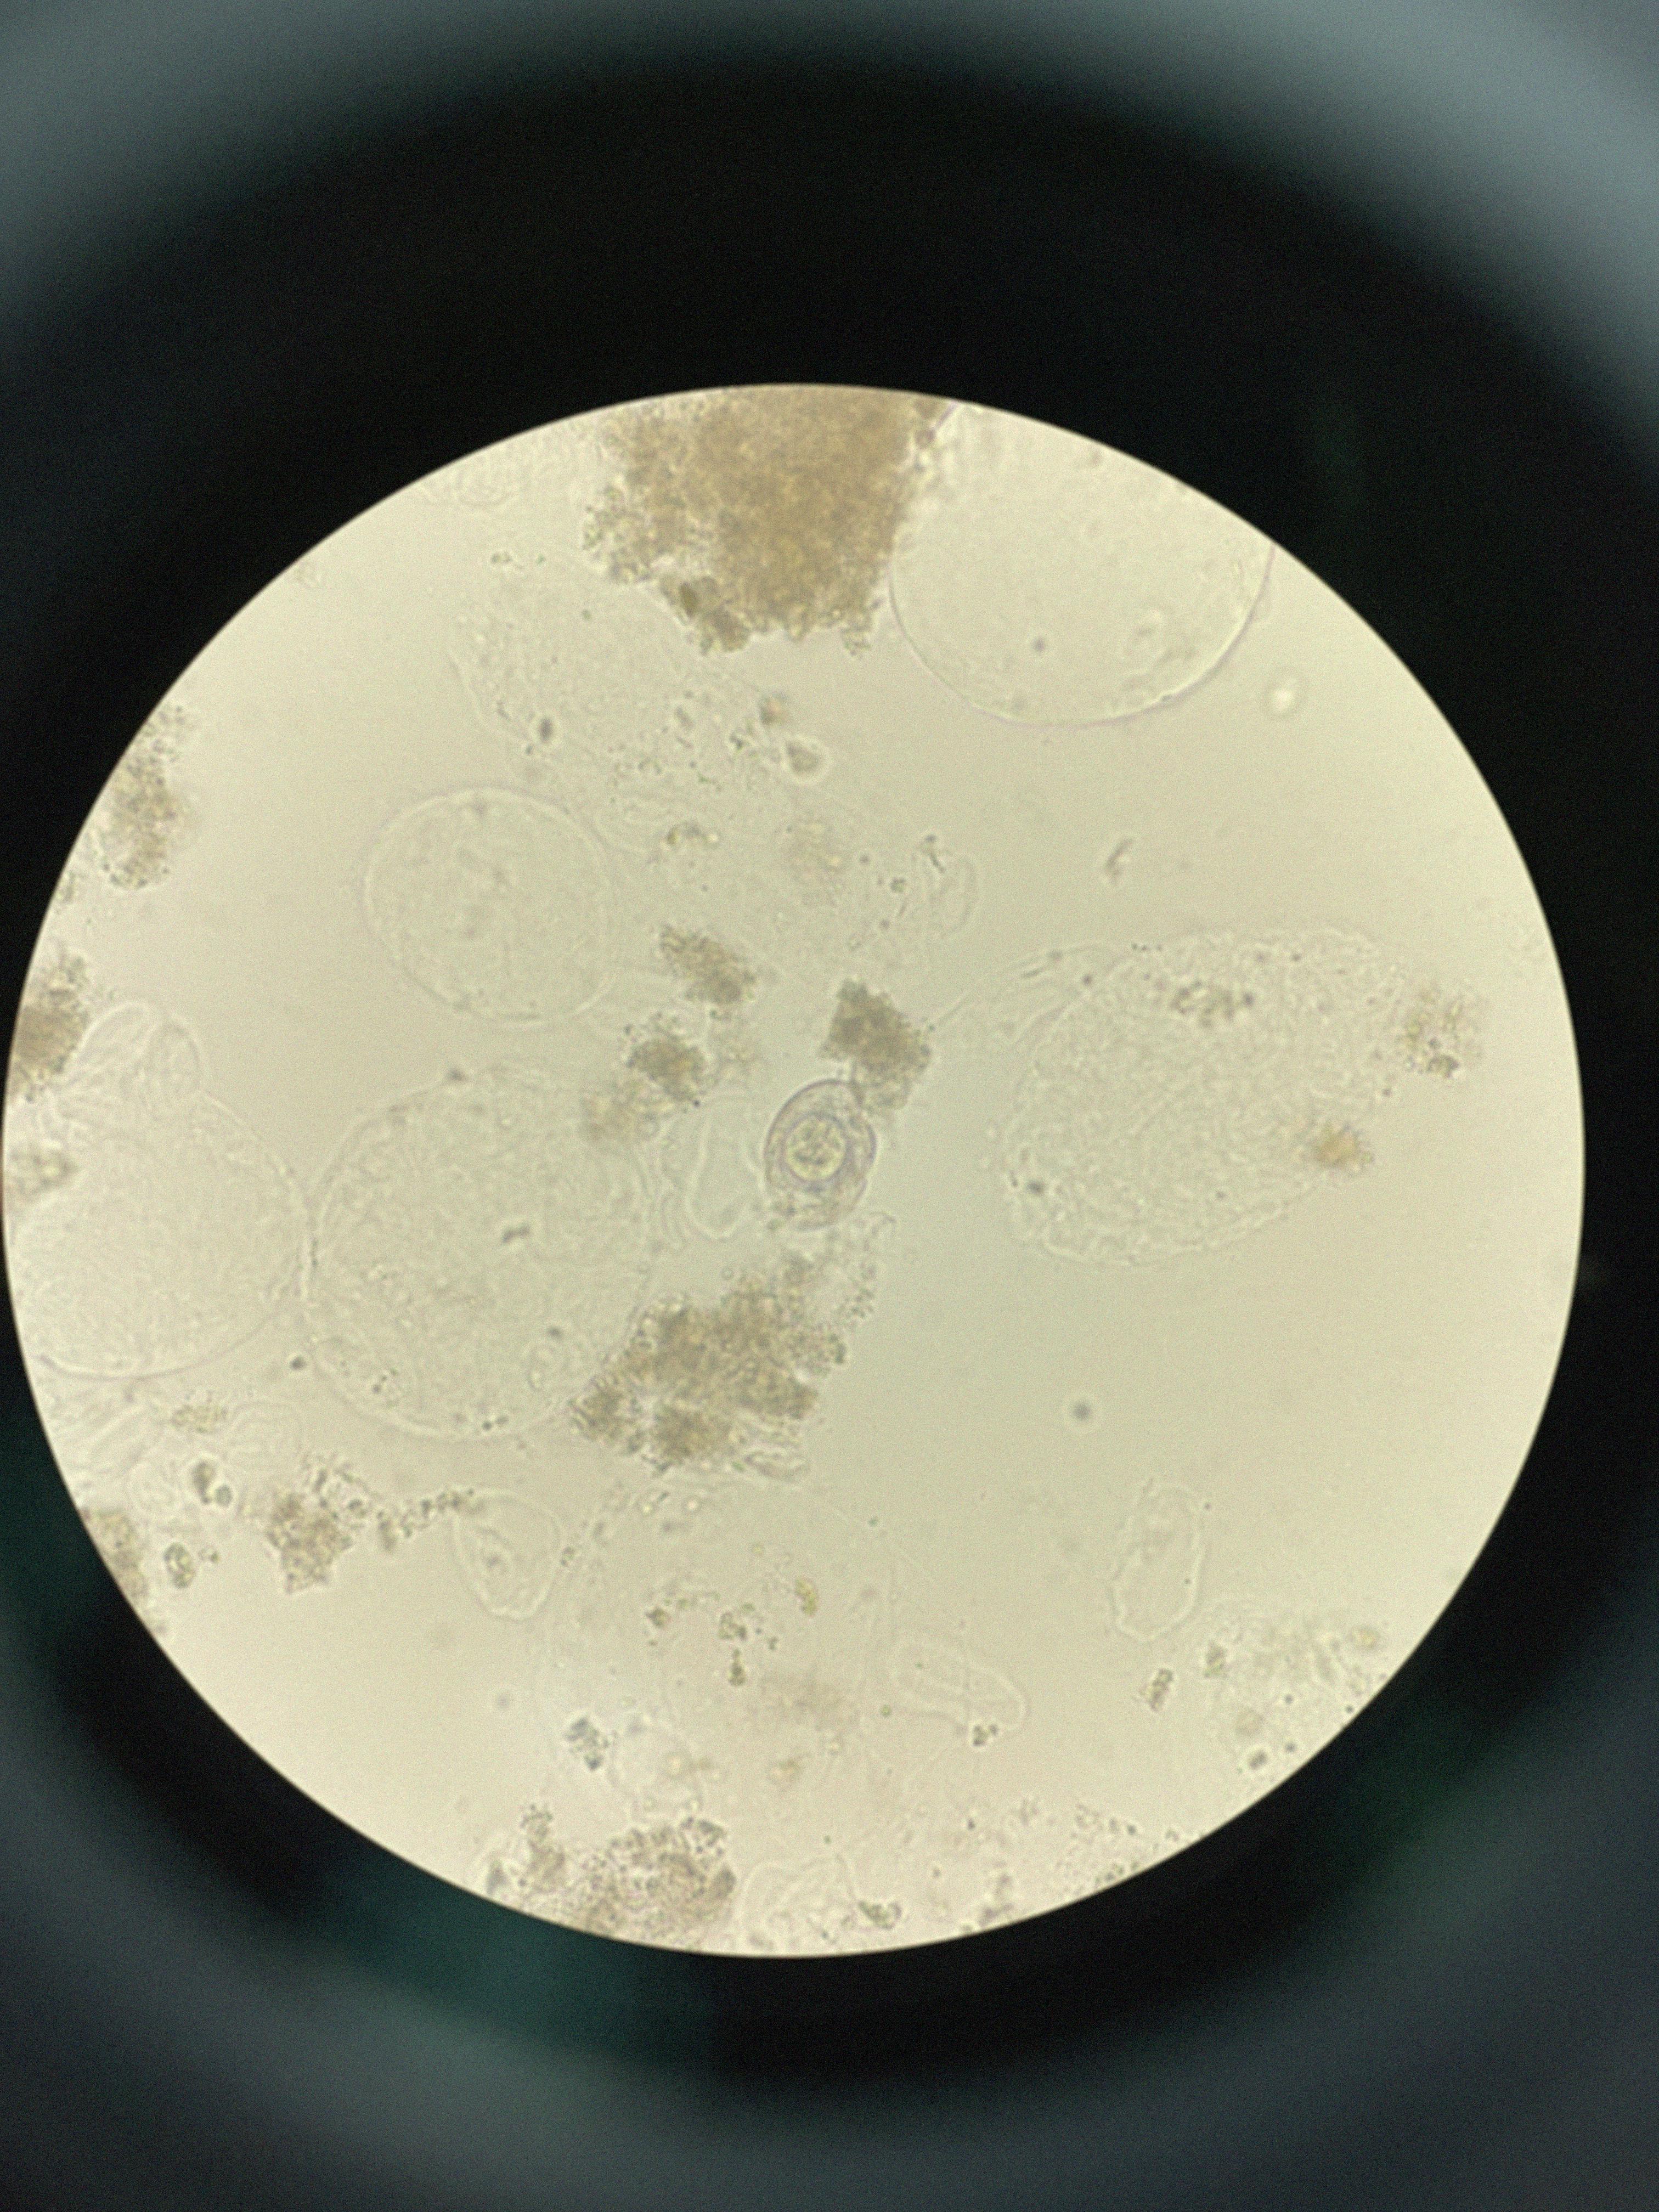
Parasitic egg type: Hymenolepis nana